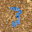
Label: 3